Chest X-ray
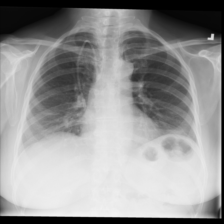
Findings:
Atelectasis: positive
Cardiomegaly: negative
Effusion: negative
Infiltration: negative
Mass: negative
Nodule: negative
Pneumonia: negative
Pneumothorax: negative
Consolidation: negative
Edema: negative
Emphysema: negative
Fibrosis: negative
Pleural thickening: negative
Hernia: negative